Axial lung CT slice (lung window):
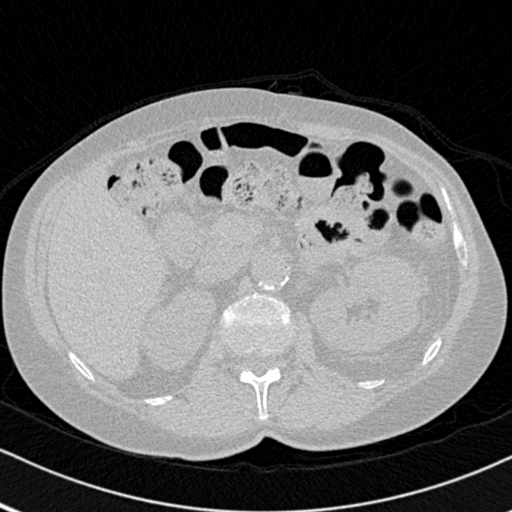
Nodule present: no